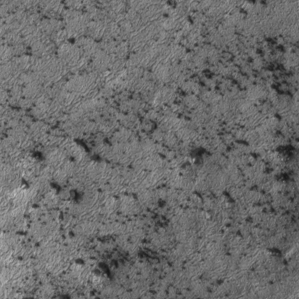
Label: frost